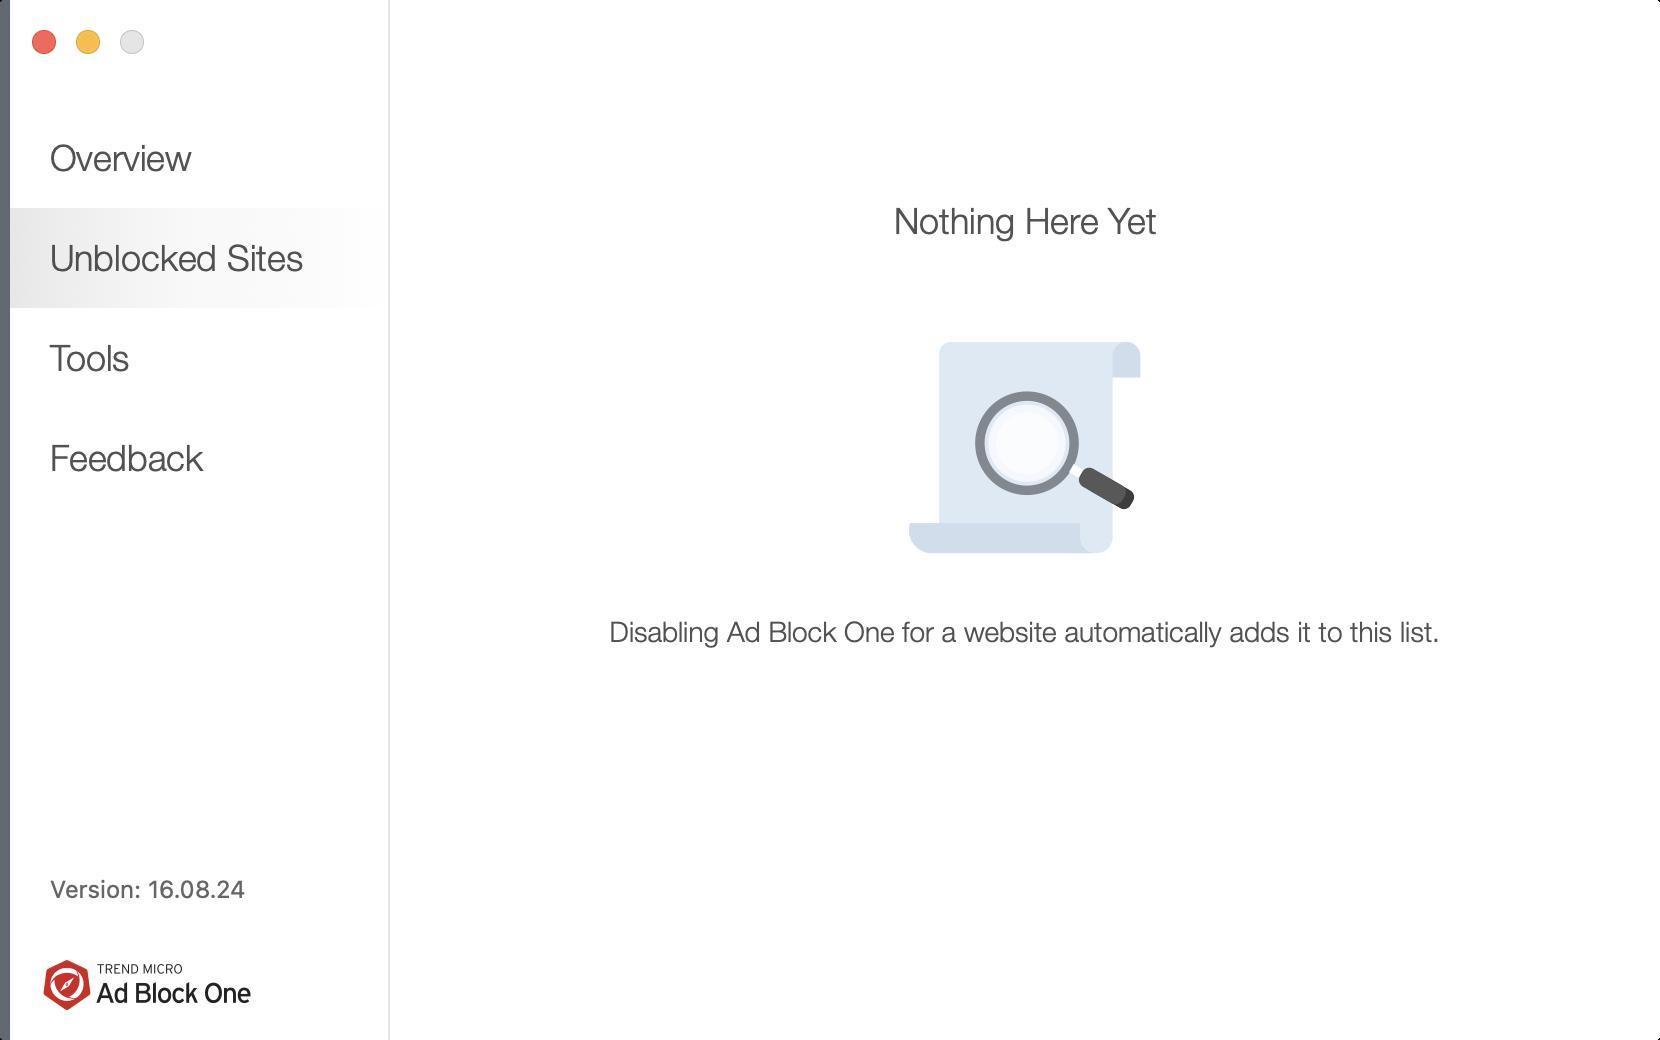
Accessibility tree:
{"name": "", "role": "AXWindow", "description": null, "role_description": "standard window", "value": null, "position": "449.00;317.00", "size": "830;520", "children": [{"name": null, "role": "AXGroup", "description": null, "role_description": "group", "value": null, "position": "0.00;0.00", "size": "5;520", "children": []}, {"name": null, "role": "AXButton", "description": null, "role_description": "close button", "value": null, "position": "15.00;13.00", "size": "14;16", "children": []}, {"name": null, "role": "AXButton", "description": null, "role_description": "minimize button", "value": null, "position": "37.00;13.00", "size": "14;16", "children": []}, {"name": null, "role": "AXButton", "description": null, "role_description": "zoom button", "value": null, "position": "59.00;13.00", "size": "14;16", "children": [{"name": null, "role": "AXGroup", "description": null, "role_description": "group", "value": null, "position": "59.00;13.00", "size": "14;16", "children": [{"name": null, "role": "AXGroup", "description": null, "role_description": "group", "value": null, "position": "59.00;13.00", "size": "14;16", "children": []}]}]}, {"name": null, "role": "AXStaticText", "description": null, "role_description": "text", "value": "Overview", "position": "23.00;68.50", "size": "76;21", "children": []}, {"name": "", "role": "AXButton", "description": null, "role_description": "button", "value": null, "position": "5.00;54.00", "size": "190;50", "children": []}, {"name": null, "role": "AXStaticText", "description": null, "role_description": "text", "value": "Unblocked Sites", "position": "23.00;118.50", "size": "131;21", "children": []}, {"name": "", "role": "AXButton", "description": null, "role_description": "button", "value": null, "position": "5.00;104.00", "size": "190;50", "children": []}, {"name": null, "role": "AXStaticText", "description": null, "role_description": "text", "value": "Tools", "position": "23.00;168.50", "size": "44;21", "children": []}, {"name": "", "role": "AXButton", "description": null, "role_description": "button", "value": null, "position": "5.00;154.00", "size": "190;50", "children": []}, {"name": null, "role": "AXStaticText", "description": null, "role_description": "text", "value": "Feedback", "position": "23.00;218.50", "size": "81;21", "children": []}, {"name": "", "role": "AXButton", "description": null, "role_description": "button", "value": null, "position": "5.00;204.00", "size": "190;50", "children": []}, {"name": null, "role": "AXImage", "description": "image", "role_description": "image", "value": null, "position": "21.00;480.00", "size": "107;25", "children": []}, {"name": null, "role": "AXStaticText", "description": null, "role_description": "text", "value": "Version: 16.08.24", "position": "23.00;437.00", "size": "102;15", "children": []}, {"name": null, "role": "AXStaticText", "description": null, "role_description": "text", "value": "Nothing Here Yet", "position": "445.00;100.00", "size": "136;21", "children": []}, {"name": null, "role": "AXImage", "description": "image", "role_description": "image", "value": null, "position": "454.50;171.00", "size": "116;106", "children": []}, {"name": null, "role": "AXStaticText", "description": null, "role_description": "text", "value": "Disabling Ad Block One for a website automatically adds it to this list.", "position": "260.50;307.00", "size": "504;17", "children": []}]}